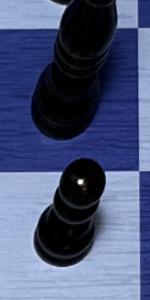
Label: Pawn_Black